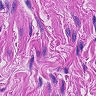
Metastatic tissue present: no